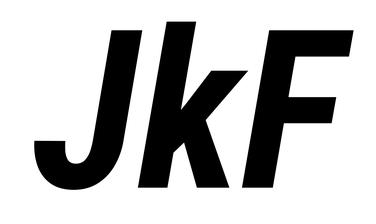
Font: Roboto-Italic_Condensed_Bold_Italic